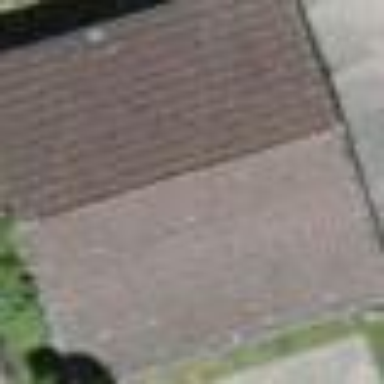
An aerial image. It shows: View of roof of building.